Question: I'm having a little trouble with an assignment a teacher dished out to my class involving javascript arrays. What they essentially want us to do is to create sort of cart / calculator hybrid that allows users to input numbers, store them and array and display those numbers on the webpage, then be able to either add them together for a total or reset them and start over.
I think I more or less know how to make a reset button, and I believe I've figured out how to add items to the array efficiently enough, but I'm kinda stumped on how to show those items on an html page and how to add them together to make and show a total. Any help would be appreciated, I'm kinda new at this and so far the instructions from our source material are a bit vague and hard to understand, at least for me!
So far I have some simple html for the input field and an "add number" button which will add the input field to the array (I will limit it to numbers only later and will).
'''
<form onsubmit="return userNumber()">
<p>Number:</p>
<input type="text" id="box" />
<br>
<input type="button" value="Add Number" />
<input type="button" value="Calculate" />
<input type="button" value="Reset" />
</form>
'''
I've no code yet for the Calculate or Reset button, but for the Add Number button which does seem to work properly when I bring up the console, I just need it to also display on the webpage. Here's what I have for that.
'''
var numbers = [];
function userNumber() {
boxvalue = document.getElementById('box').value;
numbers.push(boxvalue);
console.log(numbers);
return false;
}
'''
I've attached an image of what our teacher showed us, they want us to make it only similar in function, looks are not as important.

Once again, thank you to anyone who can assist, I'm very lost on where to go from here!
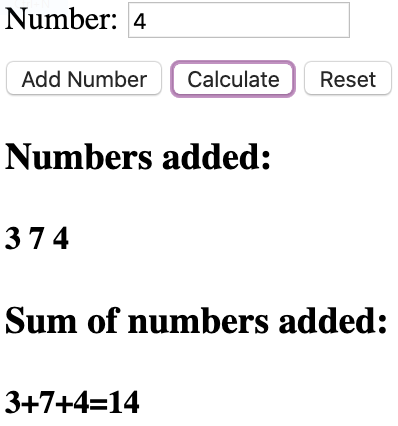
Answer: First, give them all an 'id'. It's a lot easier to work with them when they all have the "names". And then you can easily handle the events .
Notice, when you click on the "Add" button, before 'push' you need to use 'parseInt(string, base)' since 'input.value' is a string, and '+' operator is concatenation for string, not addition. Like 'sum += numbers[i];' below.
And there is a couple of protection for corner cases when you click the "Calculate" button with an empty 'numbers' array for example.
'''
var numbers = [];
var boxInput = document.getElementById("box");
var addBtn = document.getElementById("add");
var calculateBtn = document.getElementById("calculate");
var resetBtn = document.getElementById("reset");
var allNumbers = document.getElementById("all-numbers");
var calculatedNumbers = document.getElementById("calculated-numbers");
addBtn.addEventListener("click", function() {
if (boxInput.value.length > 0) {
numbers.push(parseInt(boxInput.value, 10));
boxInput.value = "";
}
allNumbers.innerHTML = numbers.join(" ");
});
calculateBtn.addEventListener("click", function() {
if (numbers.length === 0) {
return;
}
for (var i = 0, sum = 0; i < numbers.length; i++) {
sum += numbers[i];
}
calculatedNumbers.innerHTML = numbers.join(" + ") + " = " + sum;
});
resetBtn.addEventListener("click", function() {
numbers = [];
boxInput.value = "";
allNumbers.innerHTML = "";
calculatedNumbers.innerHTML = "";
});
'''
'''
<p>
<label for="box">Number:</label>
<input id="box" type="number" />
</p>
<p>
<input type="button" id="add" value="Add Number" />
<input type="button" id="calculate" value="Calculate" />
<input type="button" id="reset" value="Reset" />
</p>
<h3>Numbers added:</h3>
<p id="all-numbers"></p>
<h3>Sums of numbers added:</h3>
<p id="calculated-numbers"></p>
'''